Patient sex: F
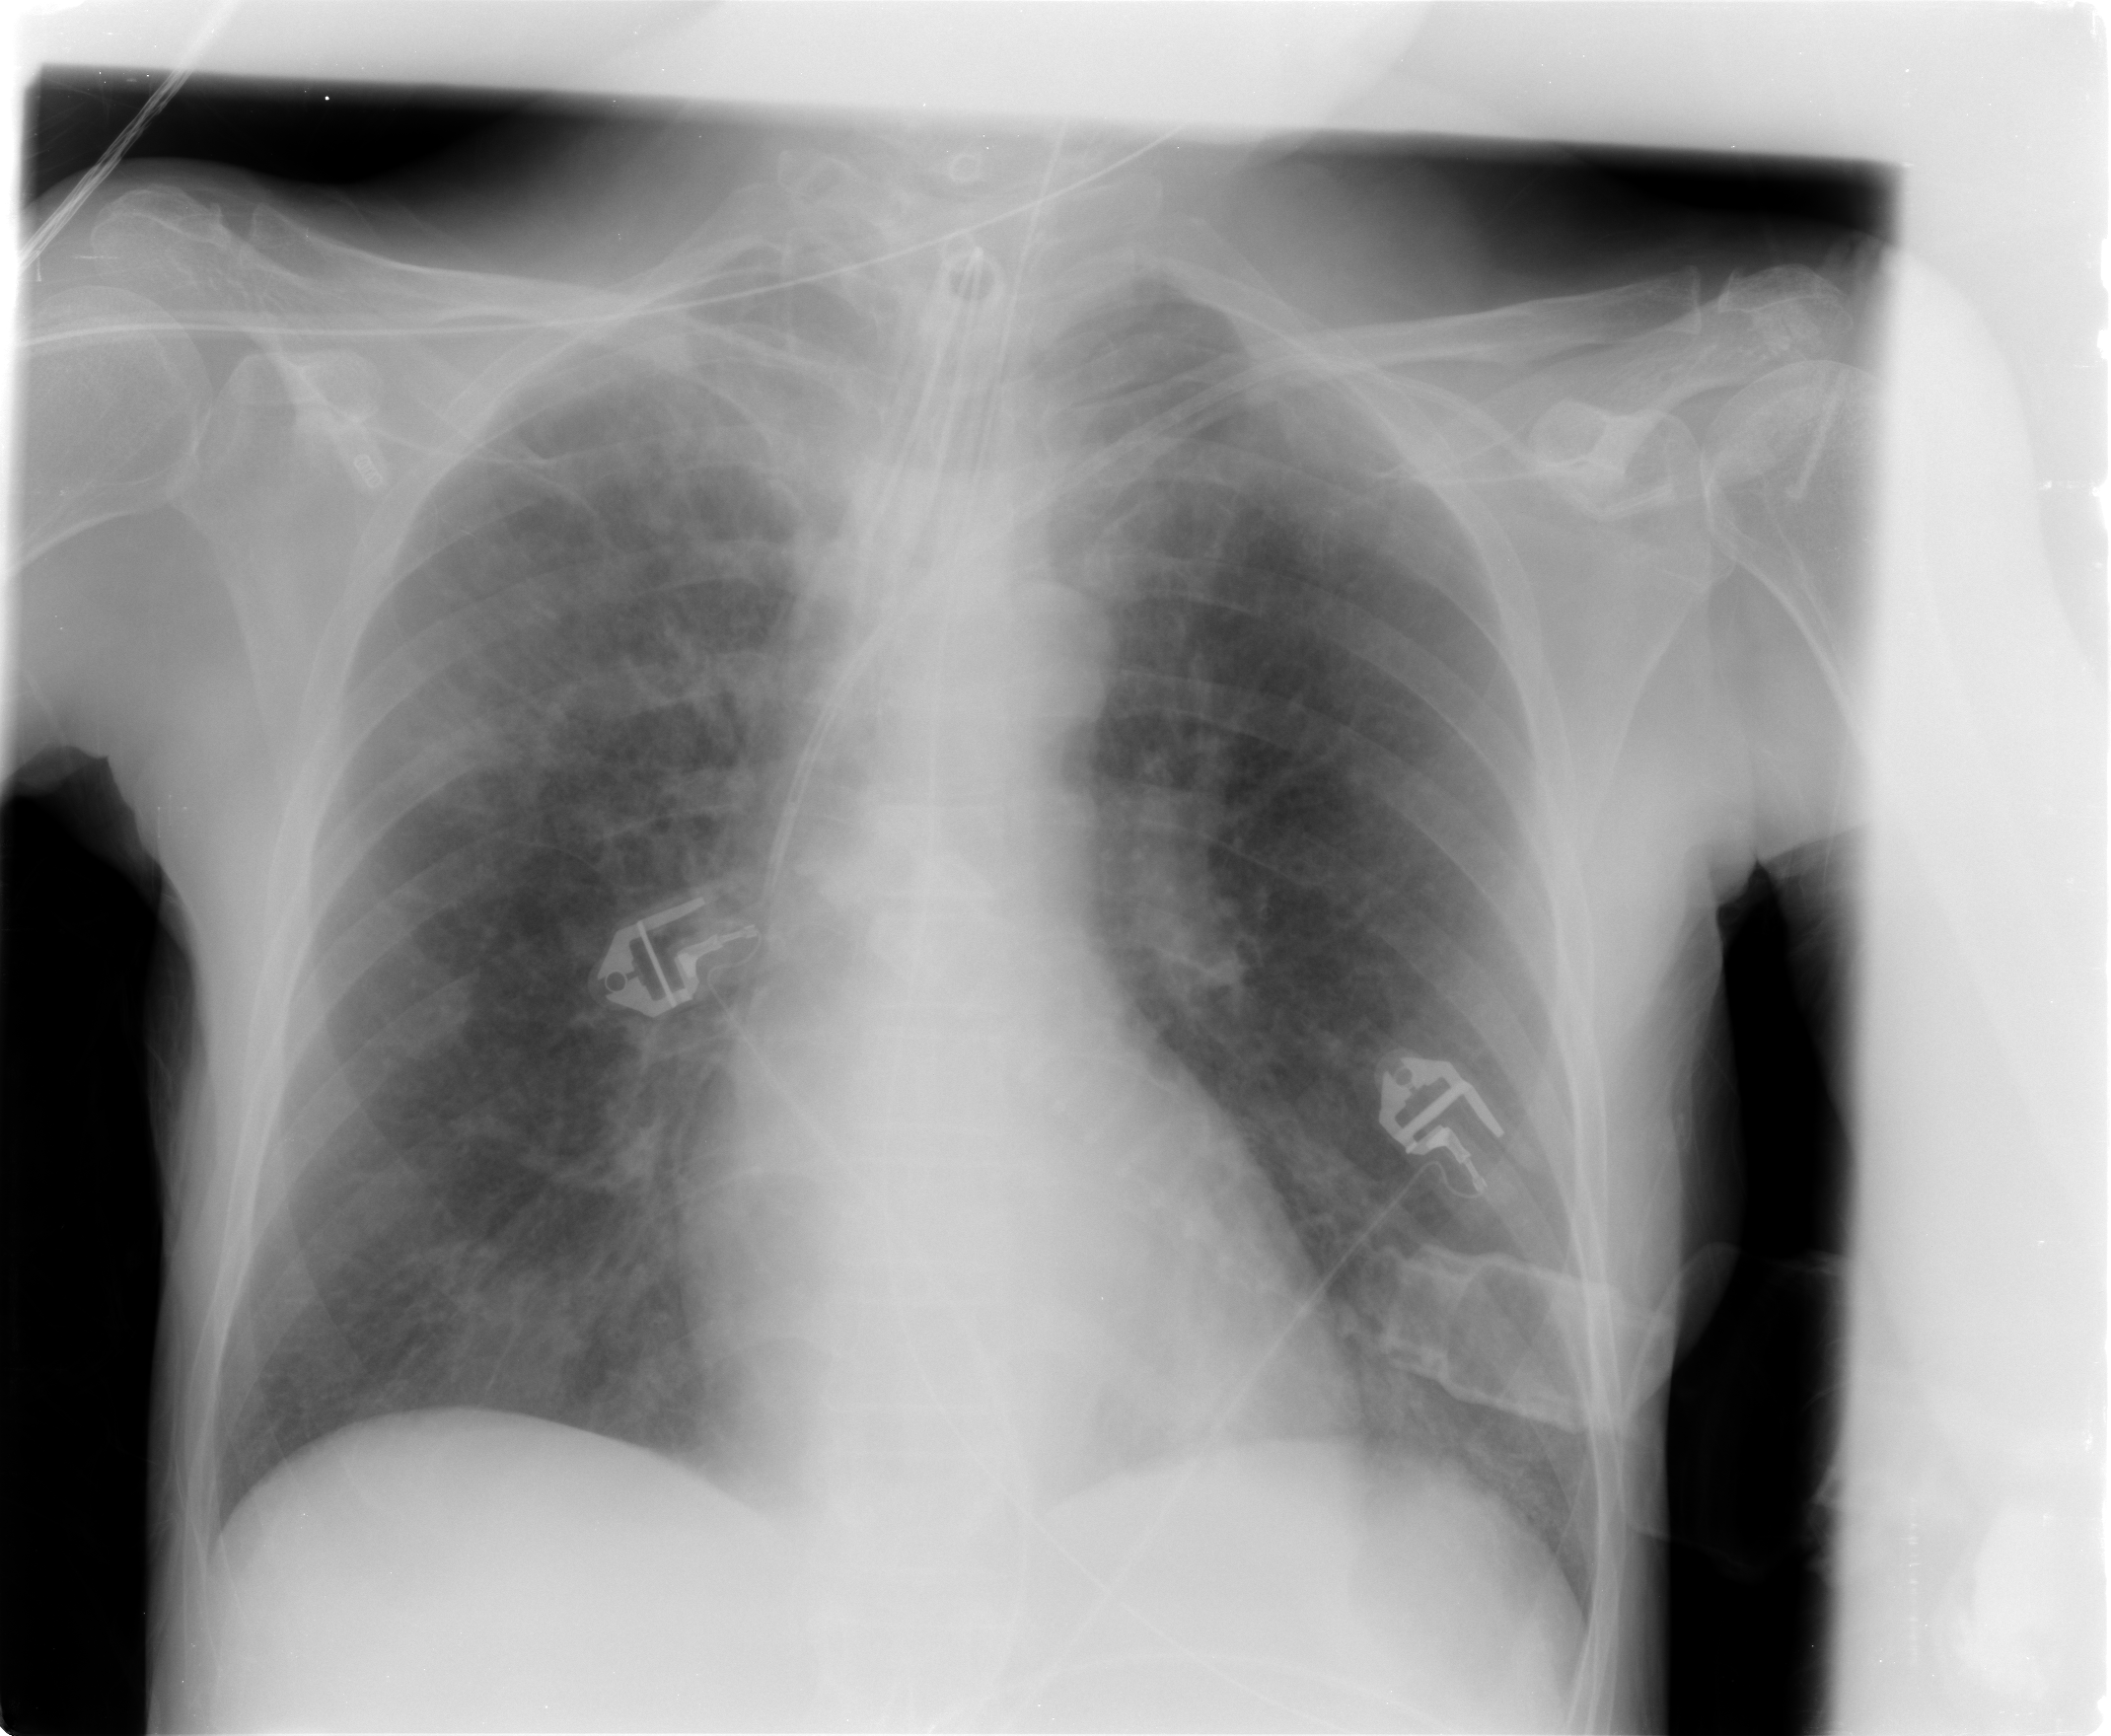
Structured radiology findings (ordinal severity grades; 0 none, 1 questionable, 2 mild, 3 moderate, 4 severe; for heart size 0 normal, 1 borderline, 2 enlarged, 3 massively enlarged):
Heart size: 0
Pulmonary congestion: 2
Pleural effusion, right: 0
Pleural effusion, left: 0
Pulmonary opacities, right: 2
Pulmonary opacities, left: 2
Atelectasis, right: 0
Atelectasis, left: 0